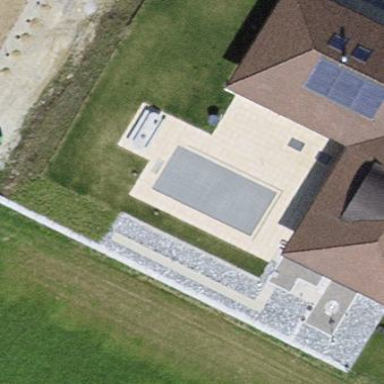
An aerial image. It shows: Outdoor swimming pool on leisure land.